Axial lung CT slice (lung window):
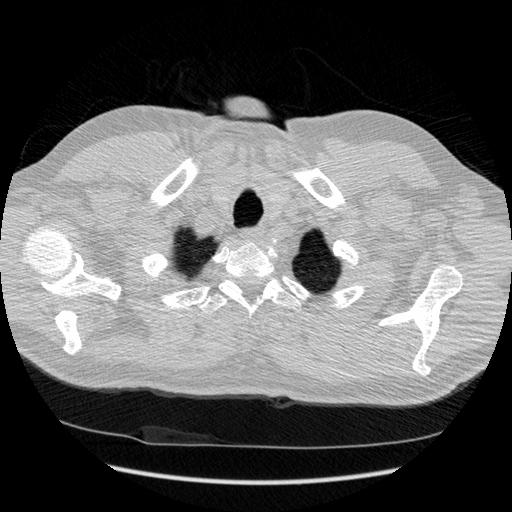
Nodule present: no